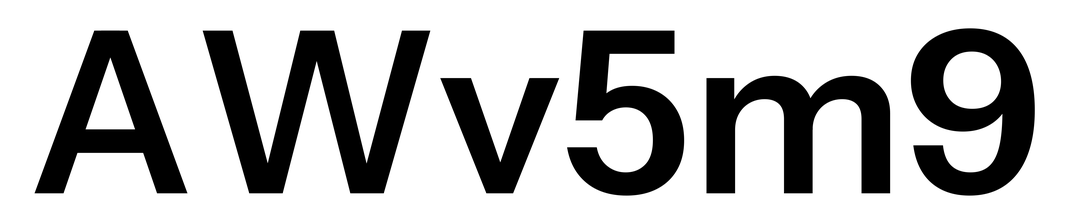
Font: InstrumentSans_SemiBold